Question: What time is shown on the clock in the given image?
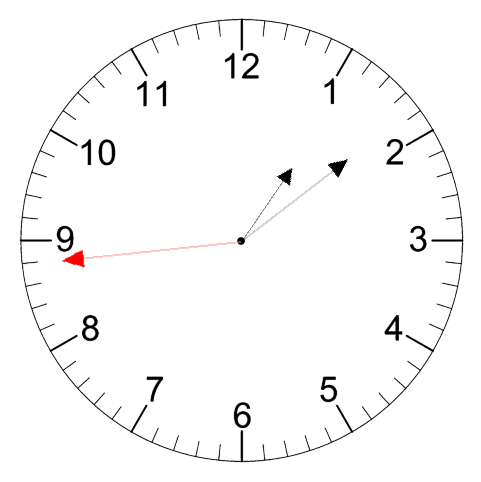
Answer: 01:08:44